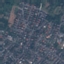
Land use / land cover: Residential